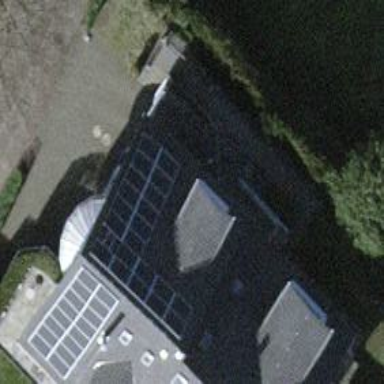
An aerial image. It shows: Solar power generator with photovoltaic panels.